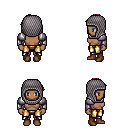
a pixel art fantasy rpg character, female body template, human, dark skin, steel arm armor, gold greaves, dark blonde long mohawk hairstyle, chain hood, brown shoes, four views (front, back, left, right), 2x2 character sprite sheet, small pixel art, hard edges, no anti-aliasing